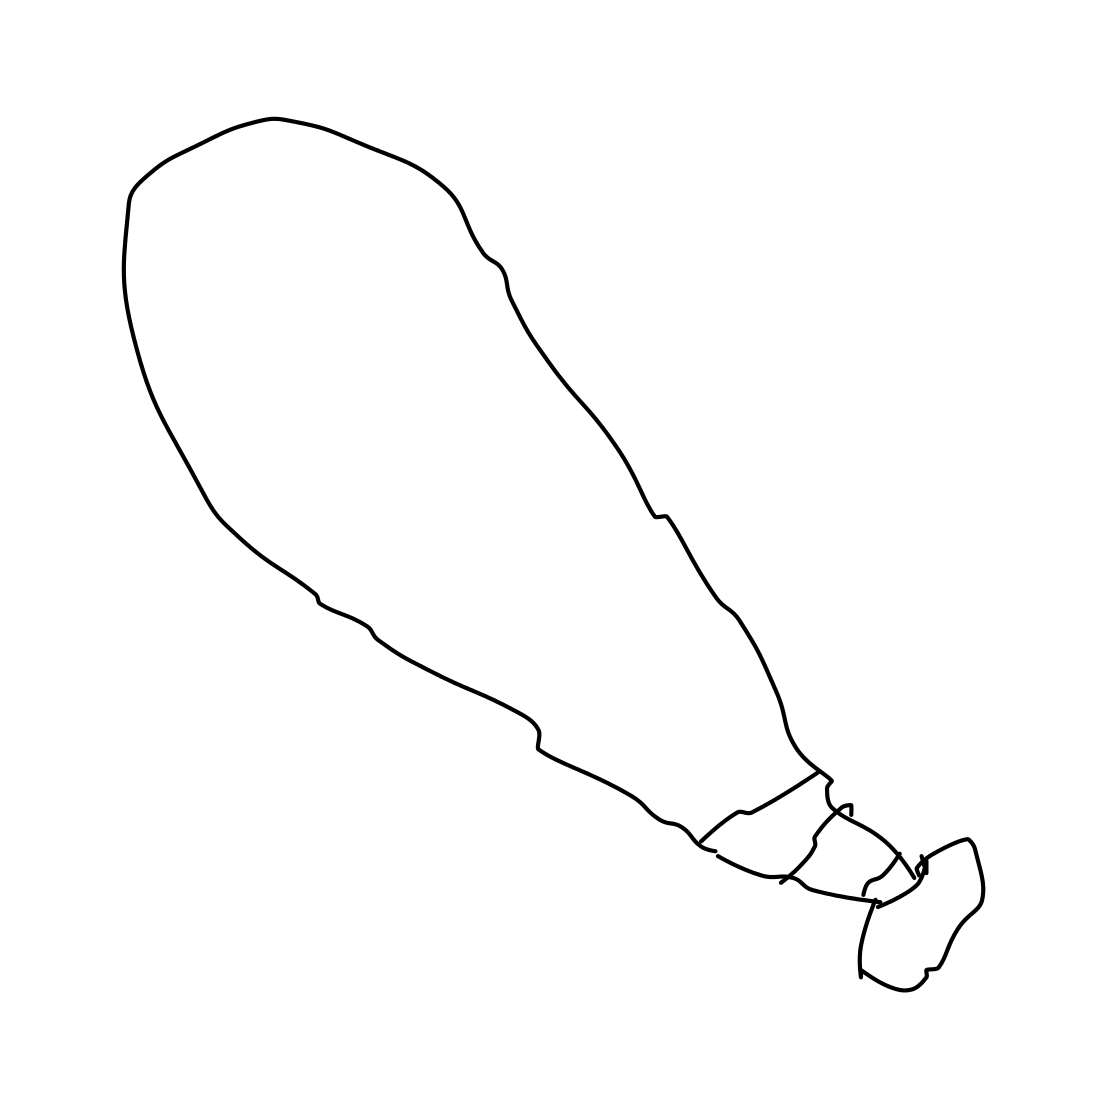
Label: baseball bat